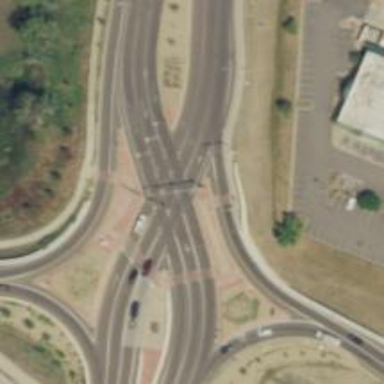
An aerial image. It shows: Asphalt motorway link with diverging diamond interchange (DDI) junction.